Here is the time-frequency representation (spectrogram) of a rolling-element bearing's vibration measurement. What is the most likely bearing condition (normal, inner_race, outer_race, ball)?
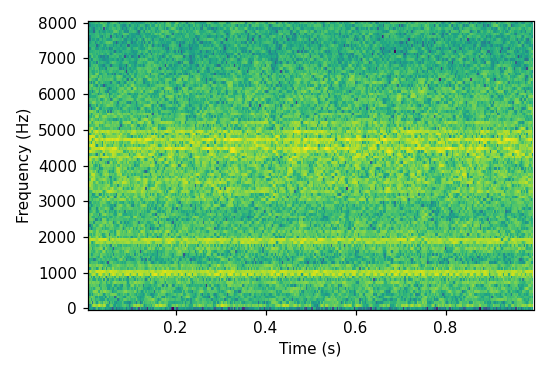
Answer: outer_race